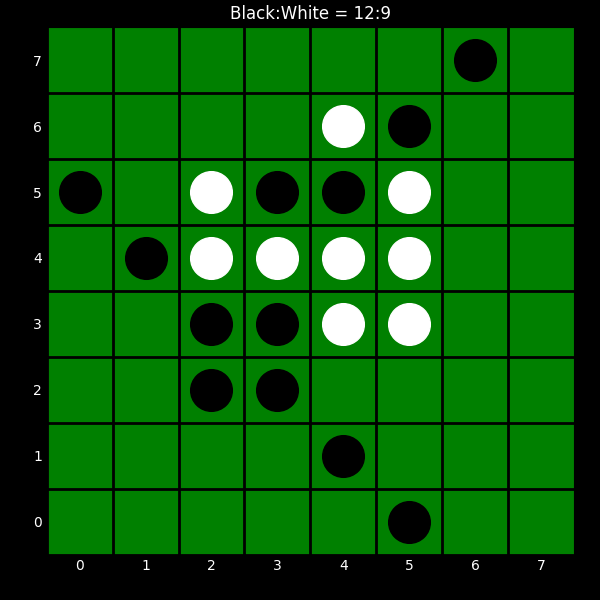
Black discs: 12
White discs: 9